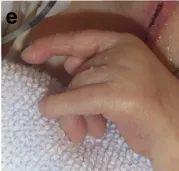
2 months of age , respectively. (e) The second and fifth fingers were outstretched and deviated towards the middle fingers; a clinodactyly of the distal phalanges could be observed.
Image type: medical_photograph (skin_photograph)